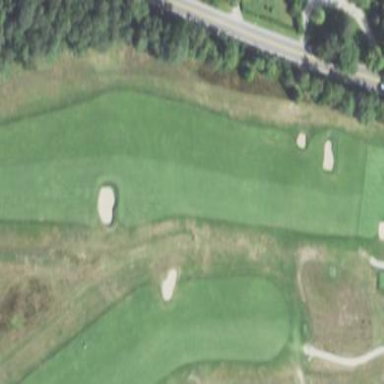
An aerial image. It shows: Grassy area designated as golf fairway.